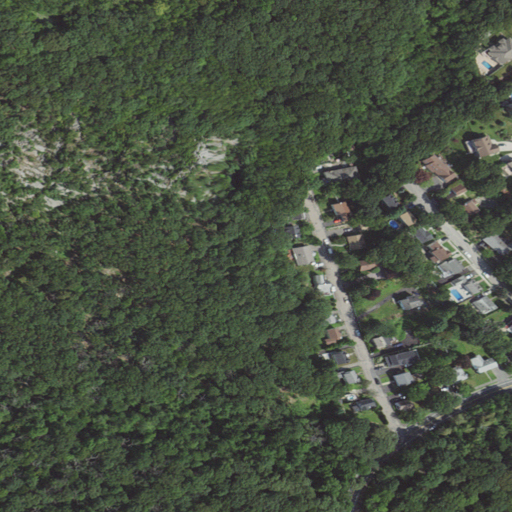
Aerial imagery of mountain in Massachusetts named Babel Rock containing deciduous forest, medium intensity development, low intensity development, woody wetlands, open development, mixed forest, and high intensity development